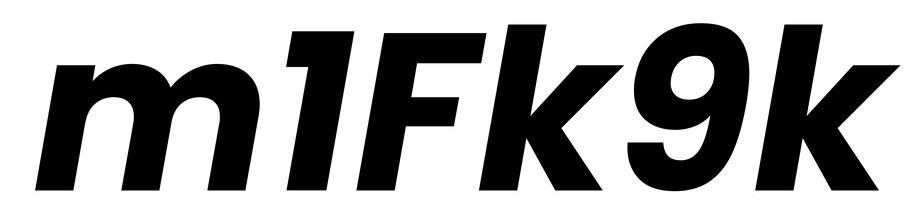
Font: Poppins-BoldItalic